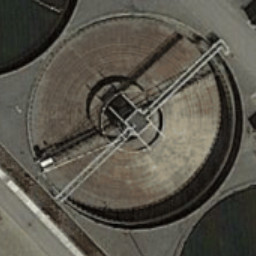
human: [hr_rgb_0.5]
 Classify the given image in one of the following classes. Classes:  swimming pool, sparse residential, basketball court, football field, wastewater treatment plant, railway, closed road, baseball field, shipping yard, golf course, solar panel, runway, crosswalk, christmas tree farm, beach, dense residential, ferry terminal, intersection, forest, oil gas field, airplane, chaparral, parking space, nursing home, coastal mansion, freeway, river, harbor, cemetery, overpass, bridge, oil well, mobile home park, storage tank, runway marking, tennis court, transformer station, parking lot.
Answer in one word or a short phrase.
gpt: wastewater treatment plant